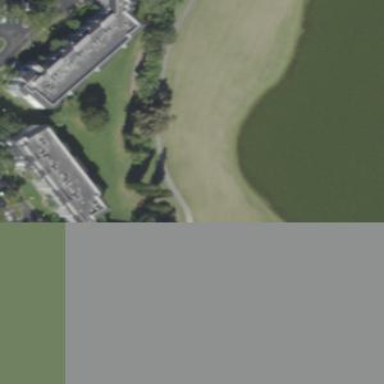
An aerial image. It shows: Grassy area designated as golf fairway.